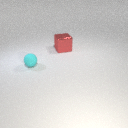
large red metal cube behind small cyan rubber sphere